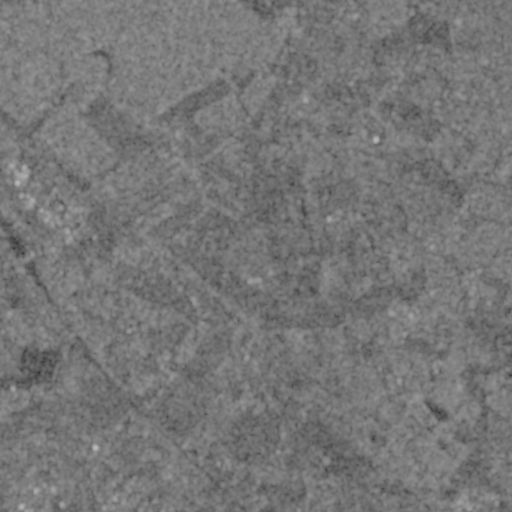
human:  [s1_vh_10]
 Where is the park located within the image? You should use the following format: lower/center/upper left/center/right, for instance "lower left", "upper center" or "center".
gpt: The park is located in the lower left of the image.
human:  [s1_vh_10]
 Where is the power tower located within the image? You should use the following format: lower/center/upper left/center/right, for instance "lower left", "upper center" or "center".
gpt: The power tower is located in the lower left of the image.
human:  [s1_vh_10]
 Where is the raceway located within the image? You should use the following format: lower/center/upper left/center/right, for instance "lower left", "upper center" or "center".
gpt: The raceway is located in the upper center of the image.
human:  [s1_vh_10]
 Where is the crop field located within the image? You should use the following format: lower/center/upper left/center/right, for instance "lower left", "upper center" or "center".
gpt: There is no crop field in the image.

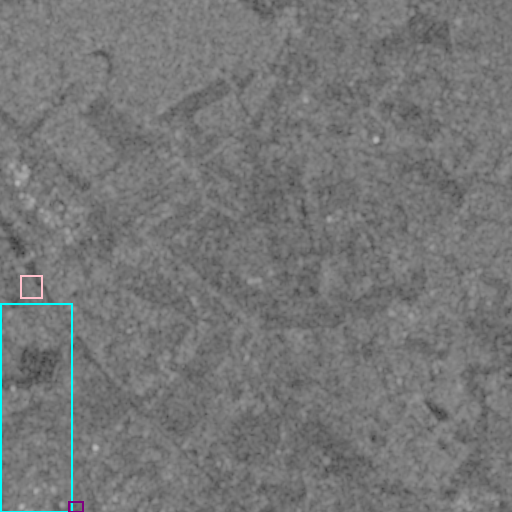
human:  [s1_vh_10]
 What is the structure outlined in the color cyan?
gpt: The structure outlined in cyan is a crop field.
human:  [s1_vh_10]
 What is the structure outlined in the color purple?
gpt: The structure outlined in purple is a park.
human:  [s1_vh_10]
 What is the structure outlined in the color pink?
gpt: The structure outlined in pink is a parking lot.
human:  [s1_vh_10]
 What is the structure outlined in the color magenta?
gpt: There is no magenta outline.